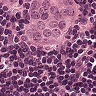
Metastatic tissue present: yes